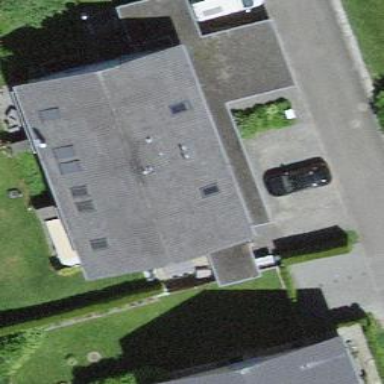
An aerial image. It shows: Residential building.